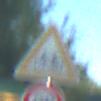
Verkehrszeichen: RadverkehrRechts
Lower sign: Geschwindigkeit20
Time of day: MorningAfternoon
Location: Outdoor (Nature)
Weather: Clear
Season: NotSpecified
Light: Natural